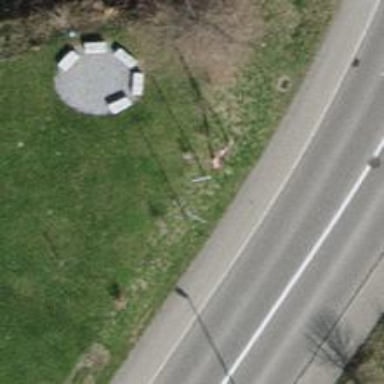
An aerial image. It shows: Flagpole which is man-made.